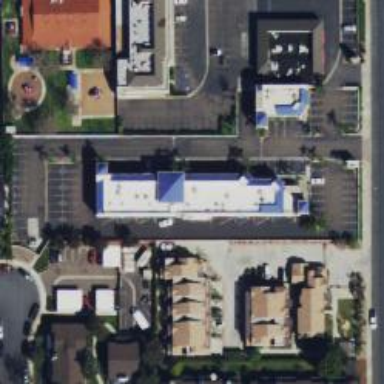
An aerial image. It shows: Healthcare clinic is depicted in the image.